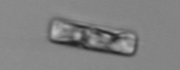
Label: Guinardia_delicatula